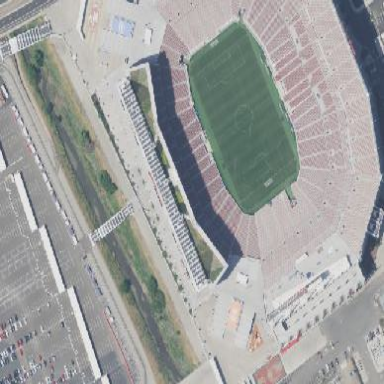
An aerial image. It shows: Stadium used for American football matches.